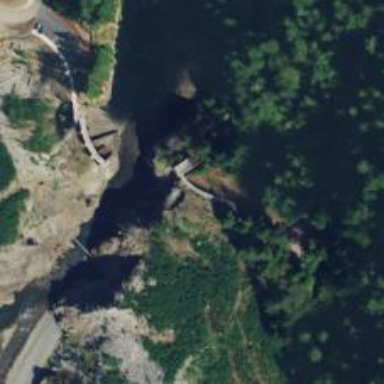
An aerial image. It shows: Dam across waterway.